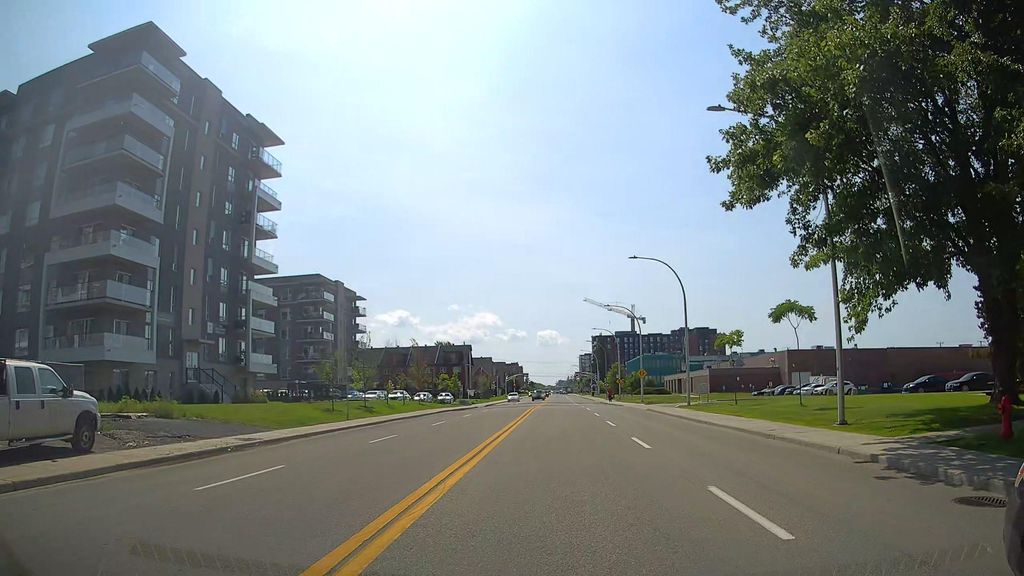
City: montreal